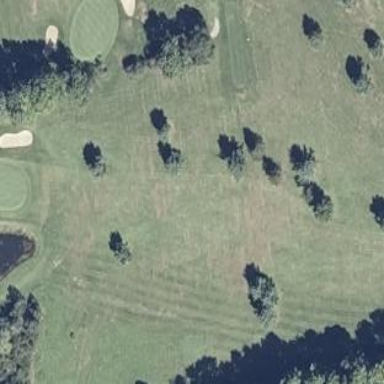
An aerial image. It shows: Well-maintained grassy area designated as golf fairway for the sport of golf. The grass is neatly mown.